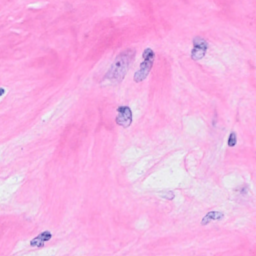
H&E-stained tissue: Breast